Aerial crown-view tile of a tropical tree (Barro Colorado Island, Panama), acquired 20241014:
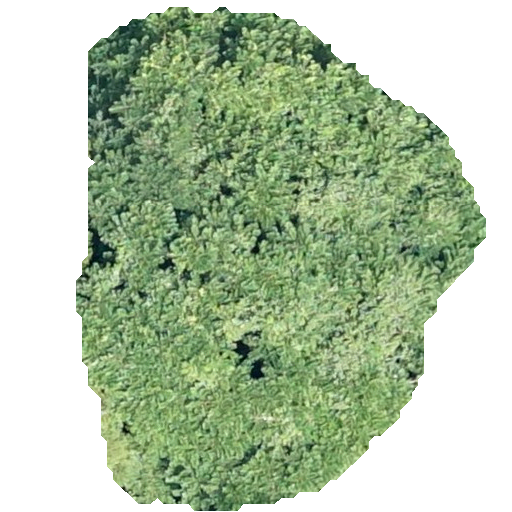
Species: Jacaranda copaia
GBIF accepted scientific name: Jacaranda copaia
Crown area: 238.045 m²